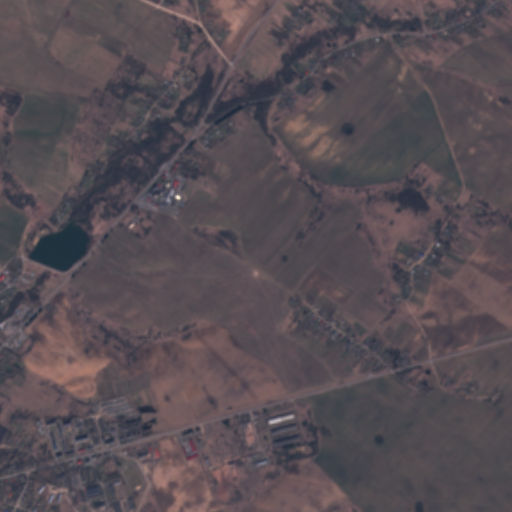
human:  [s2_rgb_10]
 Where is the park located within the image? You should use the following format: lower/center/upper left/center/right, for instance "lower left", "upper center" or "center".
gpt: The park is located in the lower left of the image.
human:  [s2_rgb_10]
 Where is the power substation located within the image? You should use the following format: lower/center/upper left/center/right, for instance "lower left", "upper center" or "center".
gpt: The power substation is located in the center left of the image.
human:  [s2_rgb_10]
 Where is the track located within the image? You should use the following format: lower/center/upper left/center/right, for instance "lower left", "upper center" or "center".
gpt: The track is located in the lower left of the image.
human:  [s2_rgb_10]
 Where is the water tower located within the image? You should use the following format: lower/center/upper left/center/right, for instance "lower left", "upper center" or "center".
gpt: The water tower is located in the lower left of the image.
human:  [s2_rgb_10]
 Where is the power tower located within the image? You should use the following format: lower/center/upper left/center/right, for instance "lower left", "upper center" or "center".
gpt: There is no power tower in the image.